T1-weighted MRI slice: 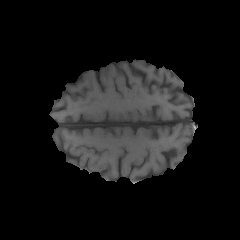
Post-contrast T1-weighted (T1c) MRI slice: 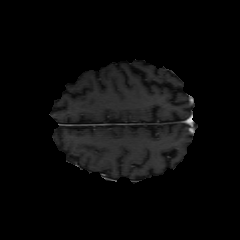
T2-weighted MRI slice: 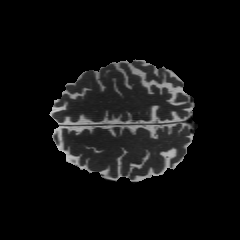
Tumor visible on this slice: no